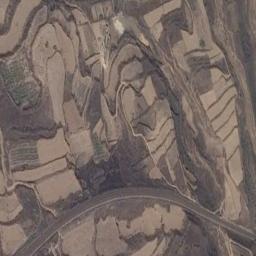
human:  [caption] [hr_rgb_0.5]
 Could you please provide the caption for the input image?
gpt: The terraced fields look like circles .

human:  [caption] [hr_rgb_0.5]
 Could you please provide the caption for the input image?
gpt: Many green plants are on the terrace .

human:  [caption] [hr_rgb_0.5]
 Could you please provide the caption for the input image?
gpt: There are bare and green terrace .

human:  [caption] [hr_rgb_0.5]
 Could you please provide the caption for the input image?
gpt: There is a road next to a large patch of brown and green mixed terraces .

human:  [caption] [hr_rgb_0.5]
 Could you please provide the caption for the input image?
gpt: There are many brown terraces of different sizes .